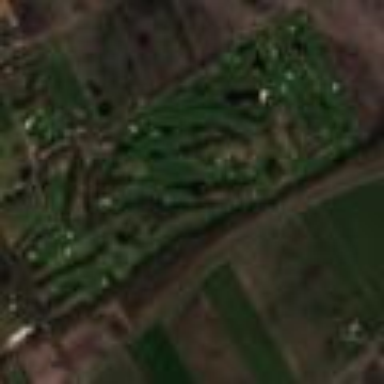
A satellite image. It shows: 18-hole golf course categorized under leisure land.